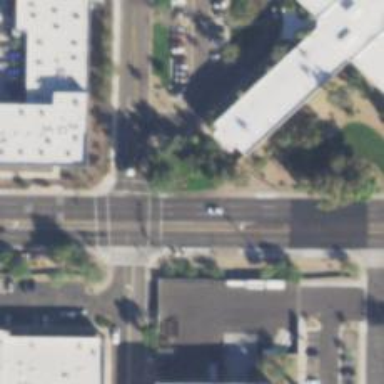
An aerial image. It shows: Solid stop line on the road.